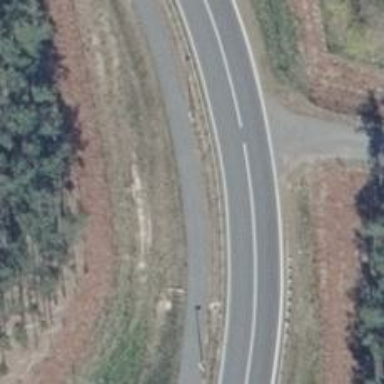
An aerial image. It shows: Asphalt cycleway.